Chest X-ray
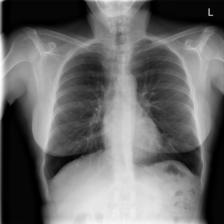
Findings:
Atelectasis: negative
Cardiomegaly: negative
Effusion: negative
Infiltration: negative
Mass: negative
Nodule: negative
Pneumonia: negative
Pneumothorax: negative
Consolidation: negative
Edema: negative
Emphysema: negative
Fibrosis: negative
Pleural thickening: negative
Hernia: negative